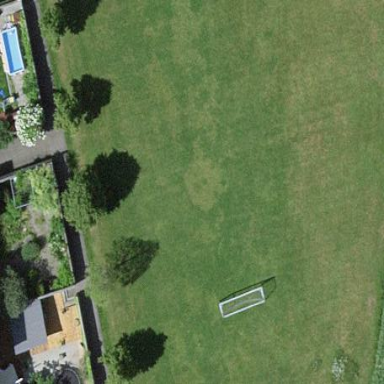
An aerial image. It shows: Recreation ground covered with lush grass.